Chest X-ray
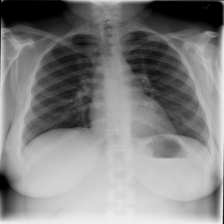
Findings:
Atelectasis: negative
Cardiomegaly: negative
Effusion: negative
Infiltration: negative
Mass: negative
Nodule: negative
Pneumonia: negative
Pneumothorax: negative
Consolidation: negative
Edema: negative
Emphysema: negative
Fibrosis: negative
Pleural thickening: negative
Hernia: negative